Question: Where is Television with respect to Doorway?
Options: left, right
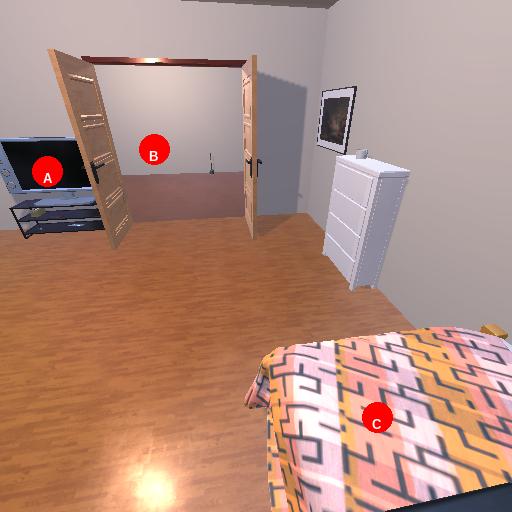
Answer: left